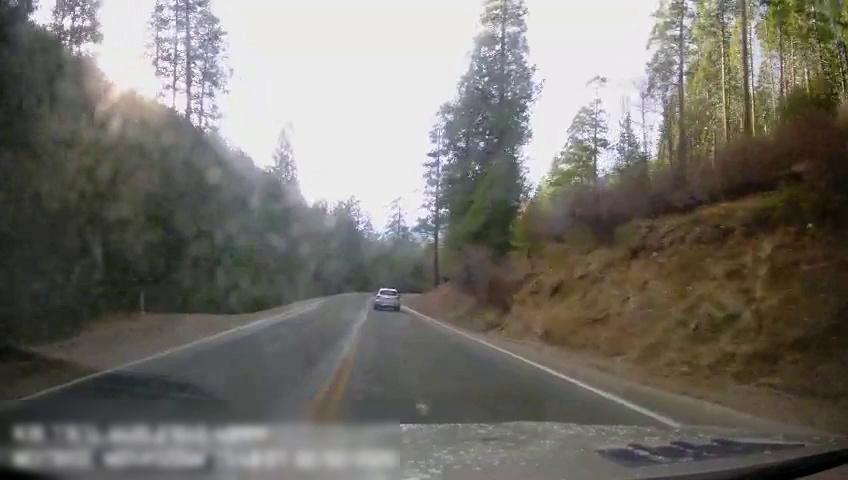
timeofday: Day
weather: Sunny
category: Drivable Space
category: Vehicles | Car
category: Lanes | Opposite Lane
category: Lanes | Current Lane
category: Lanes | Current Lane
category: Lanes | Current Lane